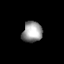
Tissue: lung
Cell type: Endothelial cells
Senescence score: 0.6028
Nuclear area (px): 407
Mean DAPI intensity: 152.764